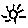
Label: sun